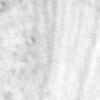
Label: no_change